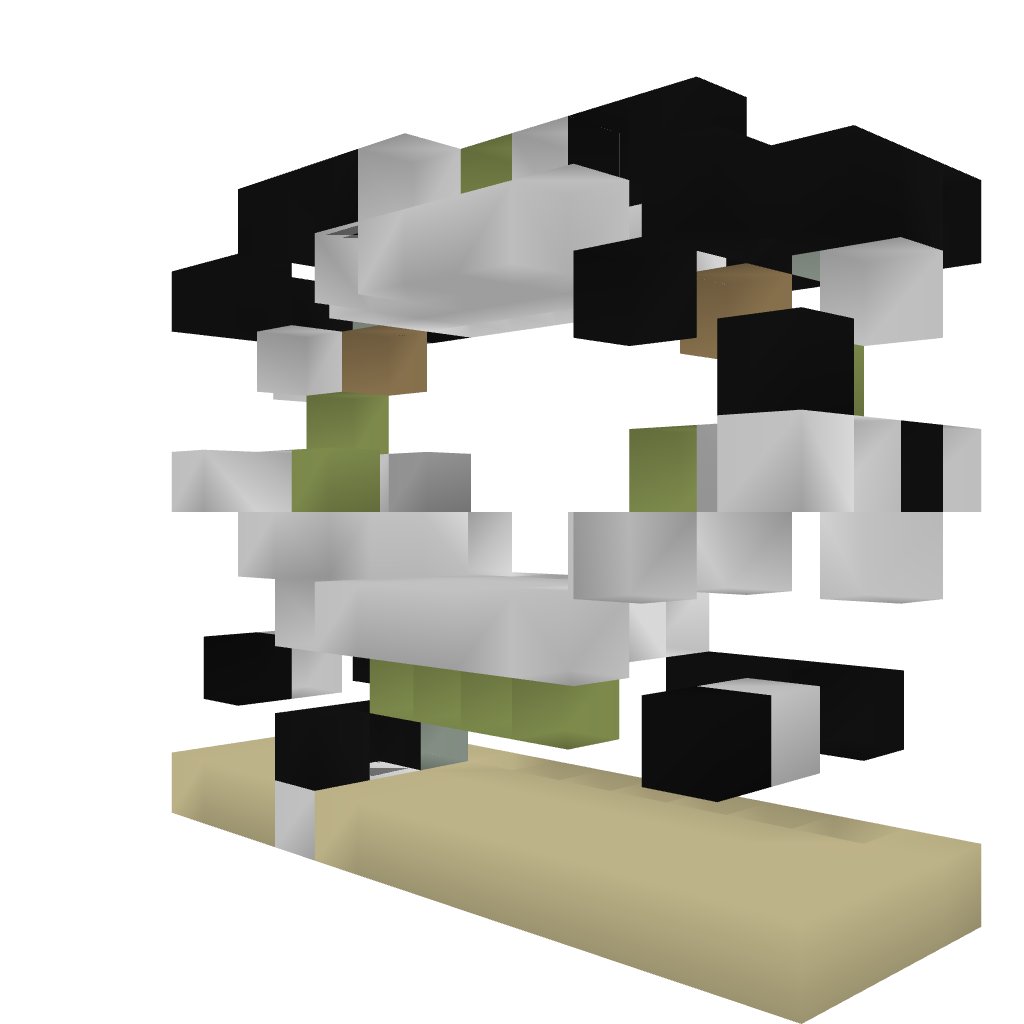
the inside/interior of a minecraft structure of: FAST 4x4 Vault Door